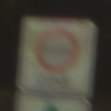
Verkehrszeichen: BeginnUmweltzone
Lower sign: FreistellungVomVerkehrsverbot3
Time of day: SunriseSunset
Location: Outdoor (Nature)
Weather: Clear
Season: NotSpecified
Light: Natural